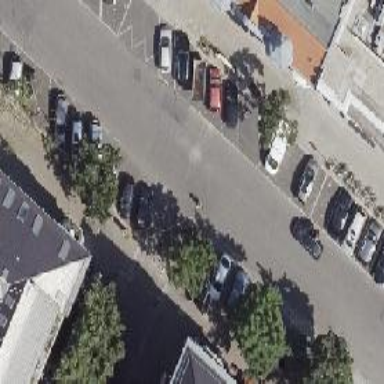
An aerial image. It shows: Residential road with separate asphalt sidewalks and parking spaces on both sides.